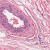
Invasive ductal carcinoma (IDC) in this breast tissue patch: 0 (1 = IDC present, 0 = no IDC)